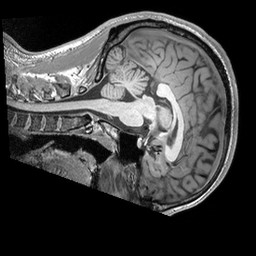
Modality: T1w
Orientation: sagittal
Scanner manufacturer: siemens
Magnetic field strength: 3 T
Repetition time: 2.53 s
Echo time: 0.00298 s